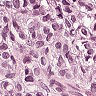
Metastatic tissue present: yes